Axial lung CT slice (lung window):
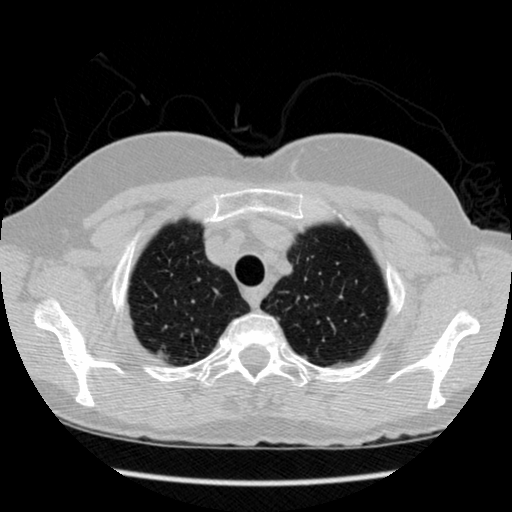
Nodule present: no